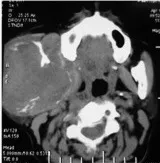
Computed tomography (CT) scan of the head and neck revealing a mass in the right parotid region. (B) At present: The enlarged mass is ~12.5 cm and is accompanied by serious osteolytic destruction of the right mandibular branch.
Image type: radiology (ct)